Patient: sex F, age 67
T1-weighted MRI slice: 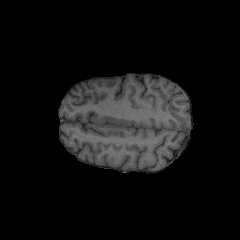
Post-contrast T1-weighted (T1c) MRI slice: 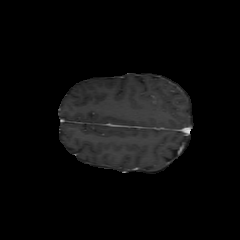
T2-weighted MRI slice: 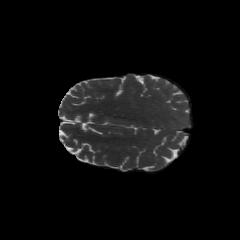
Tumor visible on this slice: no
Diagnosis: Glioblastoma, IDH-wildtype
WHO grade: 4